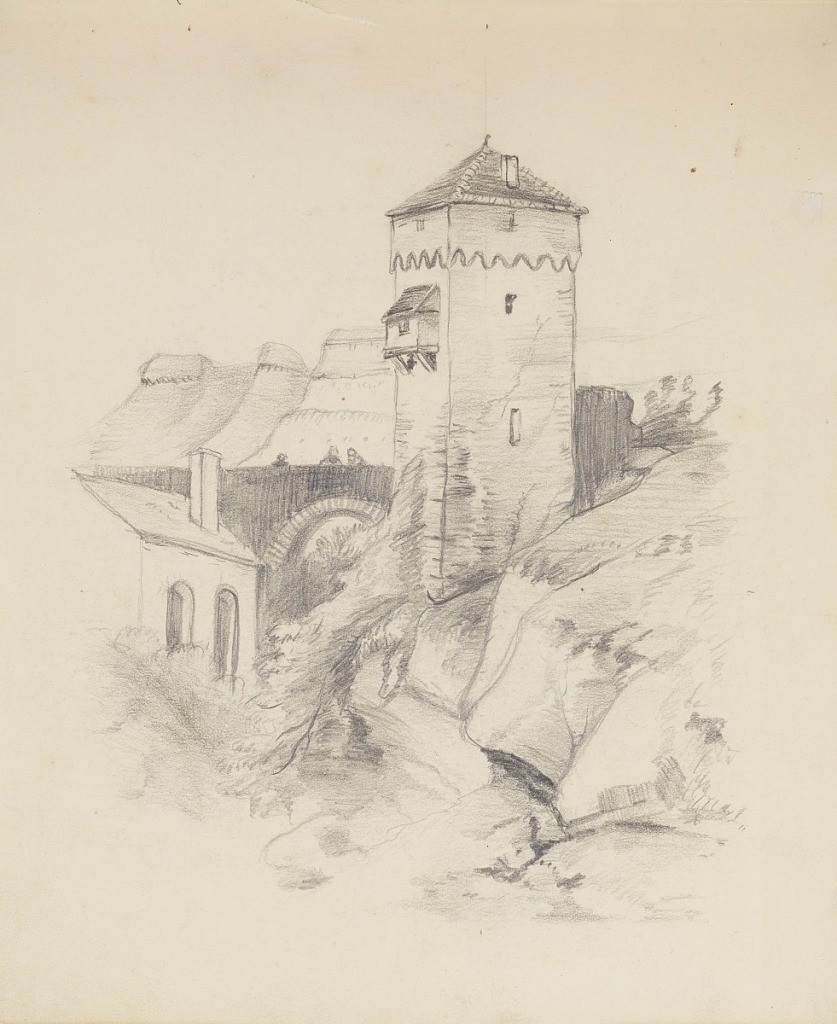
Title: Tower in a Village
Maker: Francis Augustus Lathrop, American, 1849–1909
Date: ca. 1895
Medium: Graphite on white paper
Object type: Drawing
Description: Sketchbook drawing of a tower in a small village. The tower at right, built upon a rocky landscape with a stream bank visible in the foreground at right; a house at lower left; an arched bridge beyond in the center with small figures crossing. In the background, views of thatched roofs.